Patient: sex F, age 31
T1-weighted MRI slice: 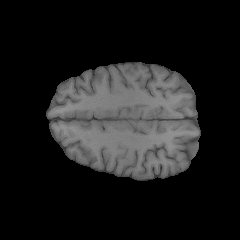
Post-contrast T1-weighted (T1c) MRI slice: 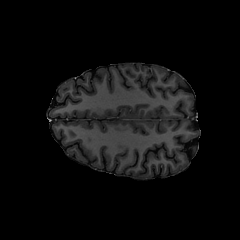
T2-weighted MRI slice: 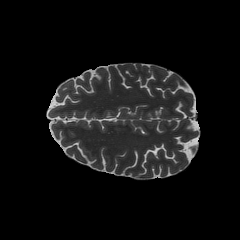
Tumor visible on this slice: no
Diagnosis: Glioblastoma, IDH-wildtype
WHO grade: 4